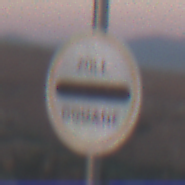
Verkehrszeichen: Zollstelle
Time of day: SunriseSunset
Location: Outdoor (Nature)
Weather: Clear
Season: NotSpecified
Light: Natural